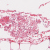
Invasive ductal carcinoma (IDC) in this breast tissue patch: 0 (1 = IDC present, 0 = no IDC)